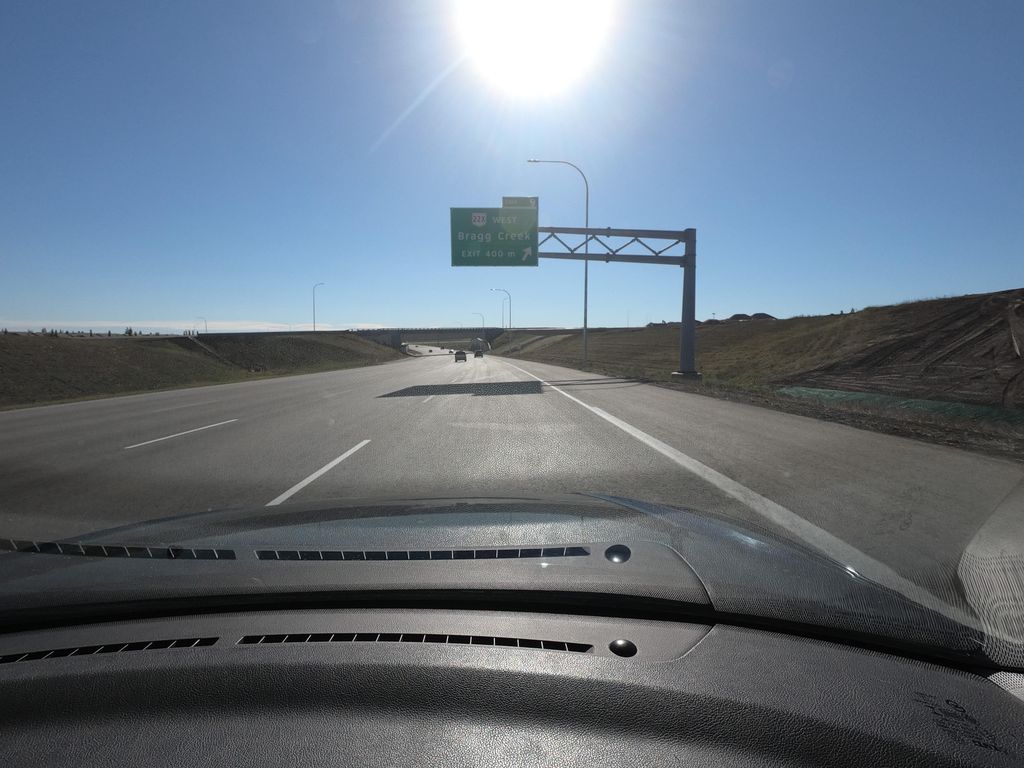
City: calgary